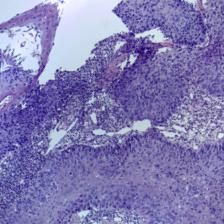
Diagnosis: OSCC